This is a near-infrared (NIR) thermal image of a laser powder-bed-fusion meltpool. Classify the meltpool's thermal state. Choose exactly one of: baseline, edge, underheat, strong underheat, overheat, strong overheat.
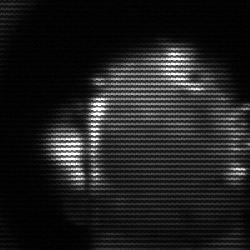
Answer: baseline